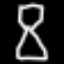
Label: hourglass